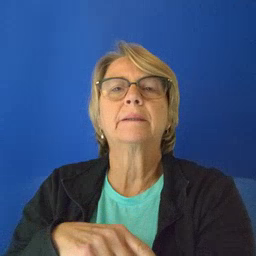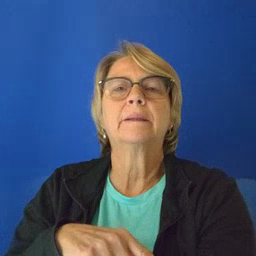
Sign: open